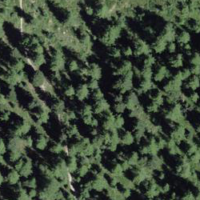
EUNIS habitat code: 43
Species observed at this site:
Oxalis acetosella